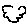
Label: cloud